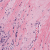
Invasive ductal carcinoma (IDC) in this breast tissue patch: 1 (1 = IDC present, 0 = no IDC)